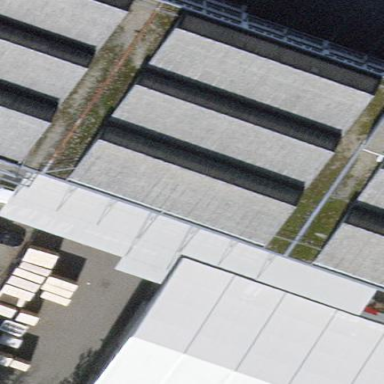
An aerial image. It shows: Industrial building with industrial section.